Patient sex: M
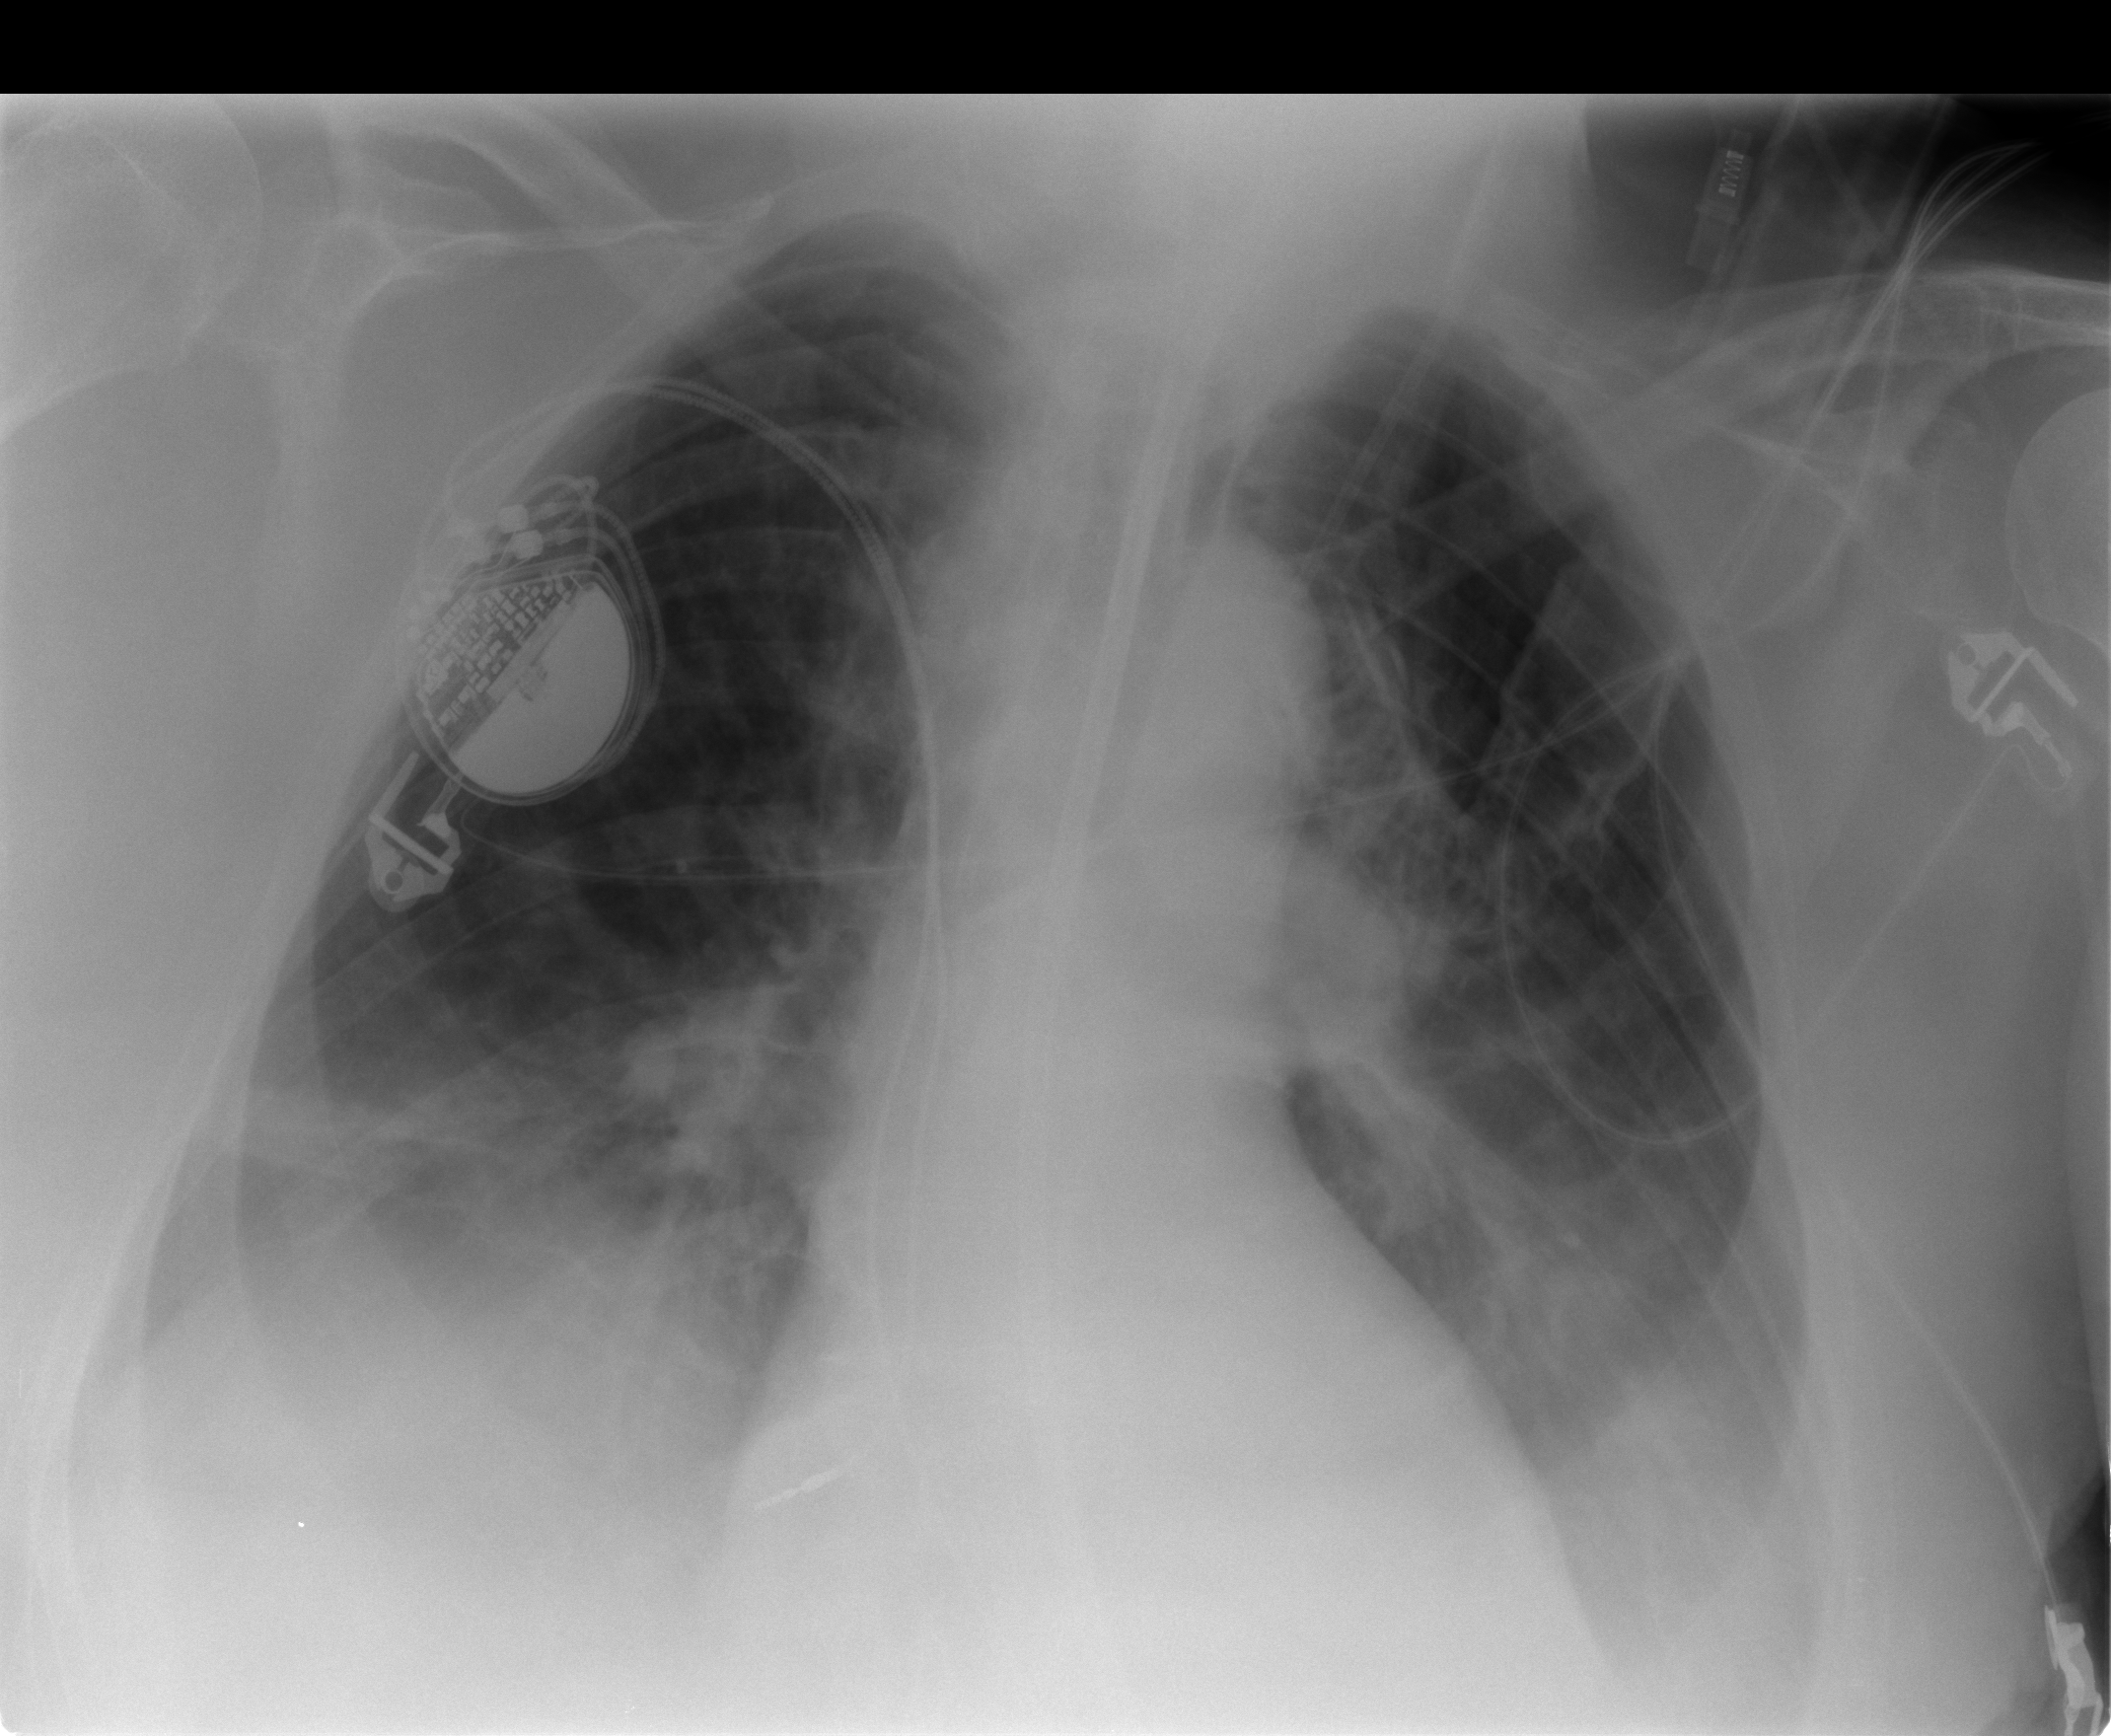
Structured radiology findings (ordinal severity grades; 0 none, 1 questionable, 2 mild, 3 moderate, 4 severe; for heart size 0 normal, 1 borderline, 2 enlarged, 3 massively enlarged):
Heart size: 1
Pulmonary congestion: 2
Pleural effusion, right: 2
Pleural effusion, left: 2
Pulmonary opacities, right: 0
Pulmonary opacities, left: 0
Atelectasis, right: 2
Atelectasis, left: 2